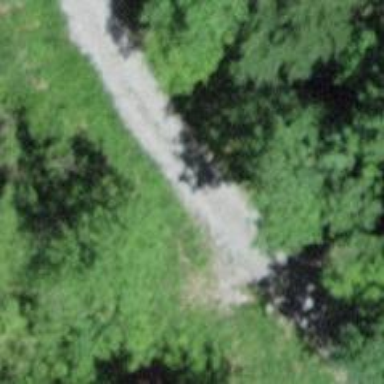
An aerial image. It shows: Track road with grade3 tracktype.